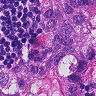
Metastatic tissue present: yes